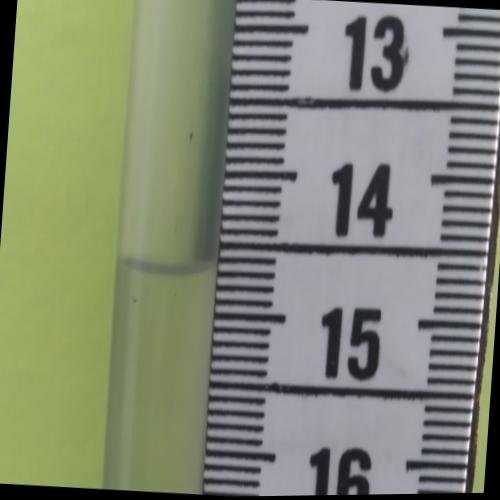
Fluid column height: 14.7 cm